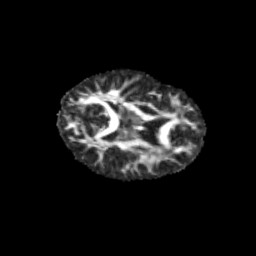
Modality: FA
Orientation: axial
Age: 10
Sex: female
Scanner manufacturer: siemens
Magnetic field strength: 3 T
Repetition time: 3.8 s
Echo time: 0.07 s